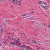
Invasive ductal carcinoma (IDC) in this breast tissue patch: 0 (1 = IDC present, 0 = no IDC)